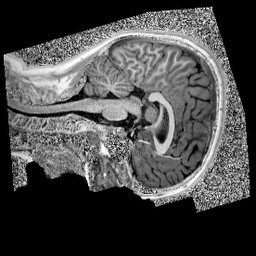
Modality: UNIT1
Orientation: sagittal
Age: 13
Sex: female
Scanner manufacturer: siemens
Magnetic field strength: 3 T
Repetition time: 4 s
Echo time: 0.00299 s